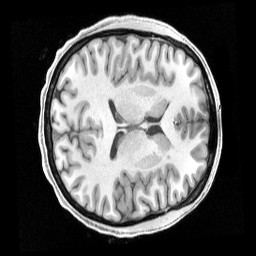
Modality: T1w
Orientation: axial
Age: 28
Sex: female
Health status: healthy
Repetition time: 2.4 s
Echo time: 0.00222 s